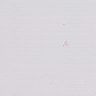
Metastatic tissue present: no